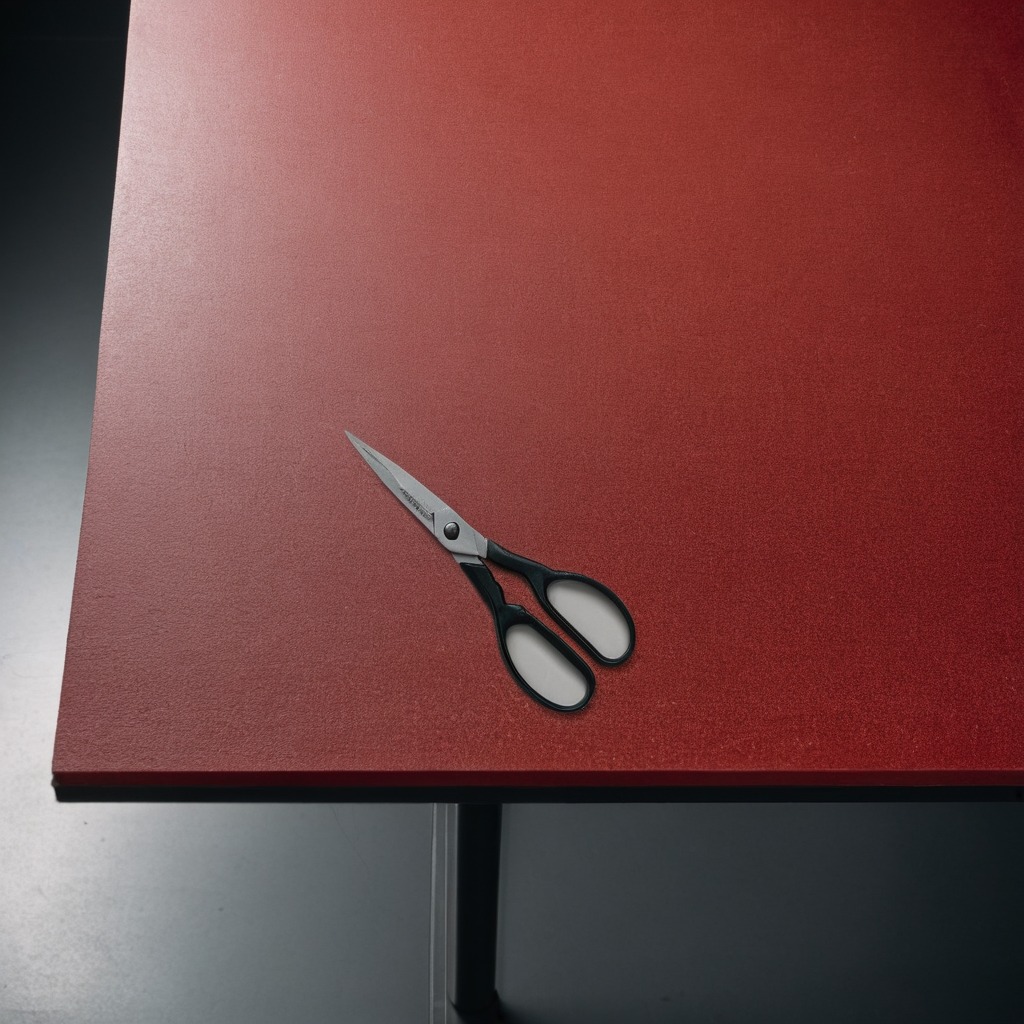
A scissor lying on a clean granite tabletop inside a workshop under bright overhead lighting crisp shadows high clarity worn but beneath the mat